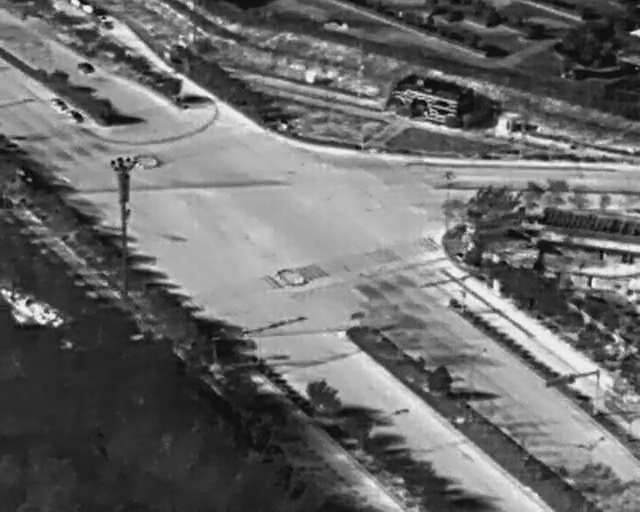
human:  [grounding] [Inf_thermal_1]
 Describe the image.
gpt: In the satellite image, there is  <ref>3 small car </ref> <box>[[12, 11, 14, 14, 2], [7, 18, 10, 21, 54], [11, 20, 12, 24, 35]]</box> located at top left.